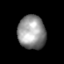
Tissue: skin
Cell type: Epithelial cells
Senescence score: 0.8459
Nuclear area (px): 906
Mean DAPI intensity: 147.809